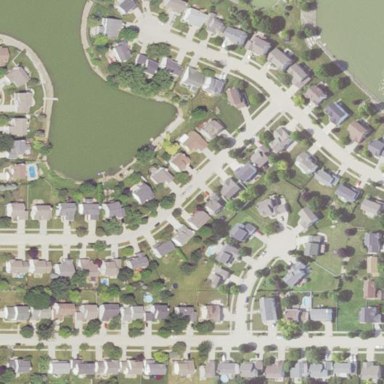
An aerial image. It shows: Single-family residential neighbourhood.